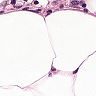
Metastatic tissue present: no